Question: I'm working through some exercises and have got a warning that states:
>
'''
#import <Foundation/Foundation.h>
int main (int argc, const char * argv[])
{
@autoreleasepool {
NSArray *myColors;
int i;
int count;
myColors = @[@"Red", @"Green", @"Blue", @"Yellow"];
count = myColors.count; // <<< issue warning here
for (i = 0; i < count; i++)
NSLog (@"Element %i = %@", i, [myColors objectAtIndex: i]);
}
return 0;
}
'''

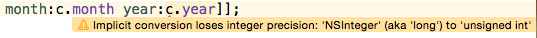
Answer: The 'count' method of 'NSArray' returns an 'NSUInteger', and on the 64-bit OS X platform
- 'NSUInteger''unsigned long'- 'unsigned long'- 'int'
So 'int' is a "smaller" datatype than 'NSUInteger', therefore the compiler warning.
See also <URL> in the "Foundation Data Types Reference":
> When building 32-bit applications, NSUInteger is a 32-bit unsigned
integer. A 64-bit application treats NSUInteger as a 64-bit unsigned
integer.
To fix that compiler warning, you can either declare the local 'count' variable as
'''
NSUInteger count;
'''
or (if you are sure that your array will never contain more than '2^31-1' elements!),
add an explicit cast:
'''
int count = (int)[myColors count];
'''